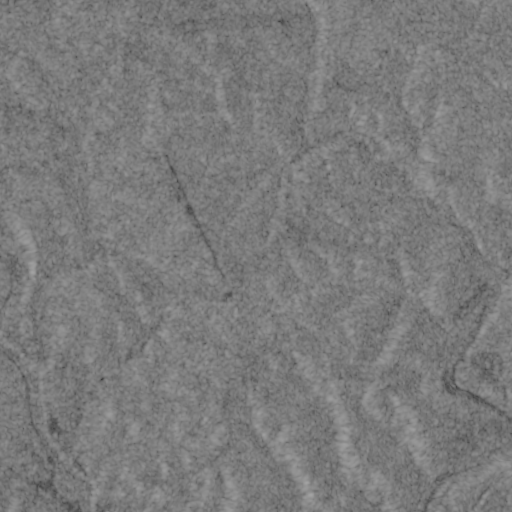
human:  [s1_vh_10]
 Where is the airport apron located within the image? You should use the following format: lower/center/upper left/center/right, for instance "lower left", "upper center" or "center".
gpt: The airport apron is located in the center of the image.
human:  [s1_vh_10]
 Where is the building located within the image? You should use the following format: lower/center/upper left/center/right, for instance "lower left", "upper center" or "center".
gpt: The building is located in the lower left of the image.
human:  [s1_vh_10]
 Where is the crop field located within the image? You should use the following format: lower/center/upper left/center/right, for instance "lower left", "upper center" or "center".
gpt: There is no crop field in the image.

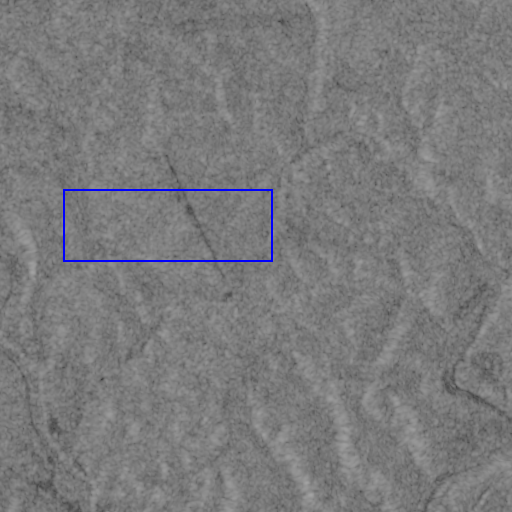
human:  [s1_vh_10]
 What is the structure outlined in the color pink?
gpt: There is no pink outline.
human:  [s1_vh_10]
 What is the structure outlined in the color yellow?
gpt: There is no structure outlined in yellow.